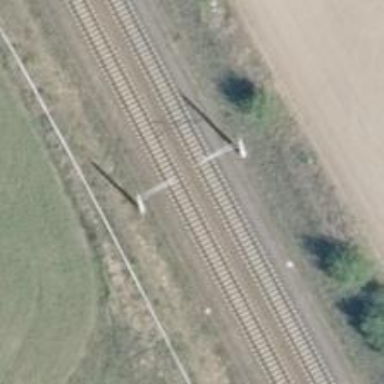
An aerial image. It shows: Milestone along the railway track with catenary mast.